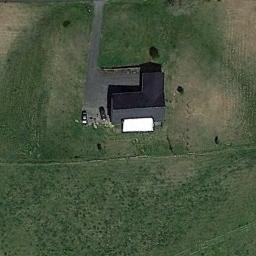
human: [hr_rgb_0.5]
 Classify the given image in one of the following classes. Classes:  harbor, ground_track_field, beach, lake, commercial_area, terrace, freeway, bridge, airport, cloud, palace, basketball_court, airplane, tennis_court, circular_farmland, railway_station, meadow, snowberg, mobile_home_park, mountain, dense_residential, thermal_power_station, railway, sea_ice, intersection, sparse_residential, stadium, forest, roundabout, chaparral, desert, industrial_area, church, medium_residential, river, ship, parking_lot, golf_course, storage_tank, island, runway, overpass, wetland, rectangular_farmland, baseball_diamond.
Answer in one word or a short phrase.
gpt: sparse_residential